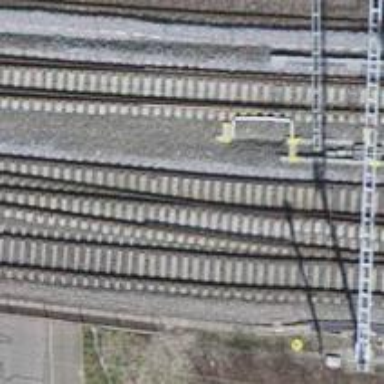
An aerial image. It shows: Bridge carrying single electrified rail track used for siding service. The track is equipped with contact line.